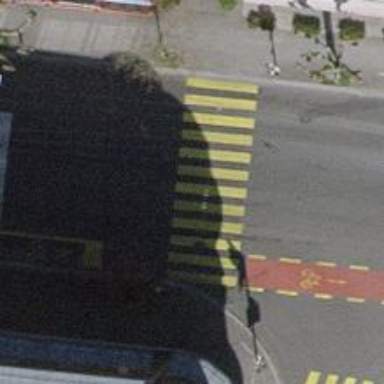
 and designated lane for cycling on the left. The road also has trolley wires installed."